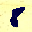
Label: 8